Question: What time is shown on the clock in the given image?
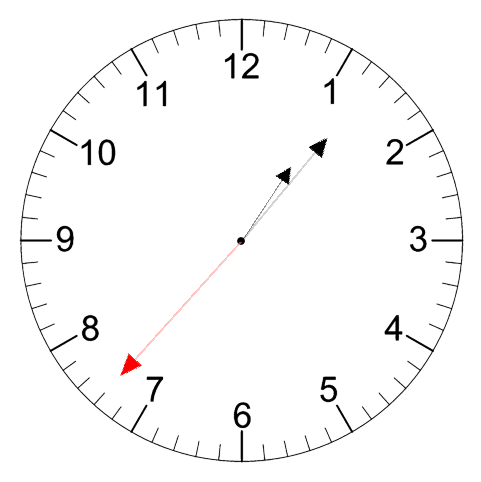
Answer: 01:06:37